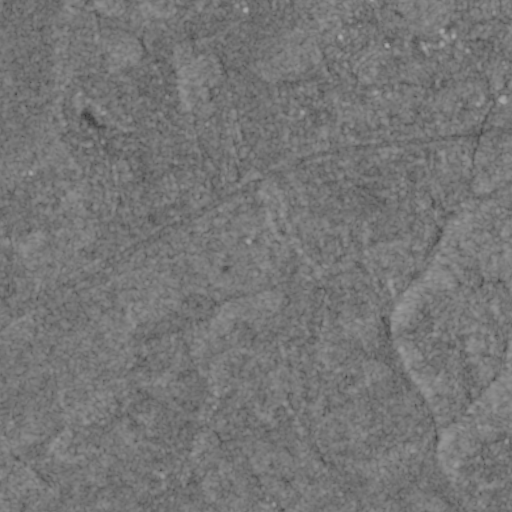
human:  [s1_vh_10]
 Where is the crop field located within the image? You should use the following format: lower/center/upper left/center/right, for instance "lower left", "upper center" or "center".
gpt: The crop field is located in the upper right of the image.
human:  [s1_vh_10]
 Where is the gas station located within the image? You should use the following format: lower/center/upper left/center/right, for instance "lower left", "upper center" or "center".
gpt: The gas station is located in the upper right of the image.
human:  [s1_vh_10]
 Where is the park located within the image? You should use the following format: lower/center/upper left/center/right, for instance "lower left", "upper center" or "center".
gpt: The park is located in the upper right of the image.
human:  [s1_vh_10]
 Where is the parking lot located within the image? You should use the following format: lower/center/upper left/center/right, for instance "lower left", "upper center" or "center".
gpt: The parking lot is located in the upper right of the image.
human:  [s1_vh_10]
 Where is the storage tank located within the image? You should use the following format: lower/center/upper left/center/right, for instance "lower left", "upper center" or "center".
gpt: The storage tank is located in the upper right of the image.
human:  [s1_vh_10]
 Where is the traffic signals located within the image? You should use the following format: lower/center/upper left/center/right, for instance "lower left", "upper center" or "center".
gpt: The traffic signals is located in the upper right of the image.
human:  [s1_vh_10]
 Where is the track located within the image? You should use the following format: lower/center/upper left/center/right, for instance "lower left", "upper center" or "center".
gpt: There is no track in the image.

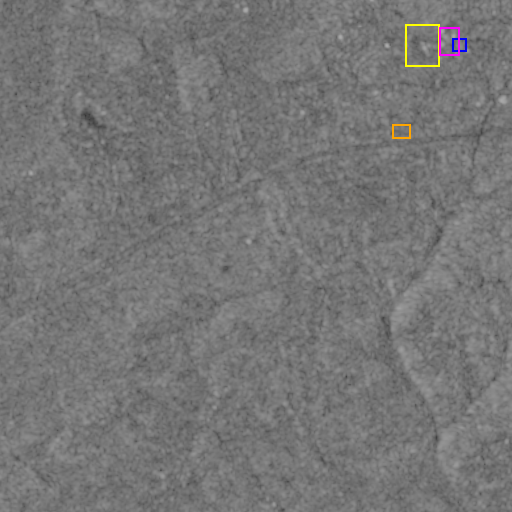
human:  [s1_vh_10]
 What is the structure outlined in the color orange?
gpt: The structure outlined in orange is a crop field.
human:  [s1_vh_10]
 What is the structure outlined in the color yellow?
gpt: The structure outlined in yellow is a park.
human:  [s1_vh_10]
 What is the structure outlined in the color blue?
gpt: The structure outlined in blue is a parking lot.
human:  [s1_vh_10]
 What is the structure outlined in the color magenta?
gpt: The structure outlined in magenta is a building.
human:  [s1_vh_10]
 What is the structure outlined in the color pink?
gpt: There is no pink outline.